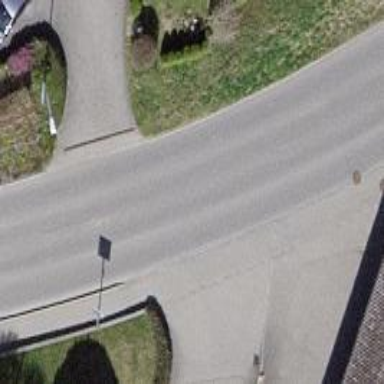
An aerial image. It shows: Tertiary road.